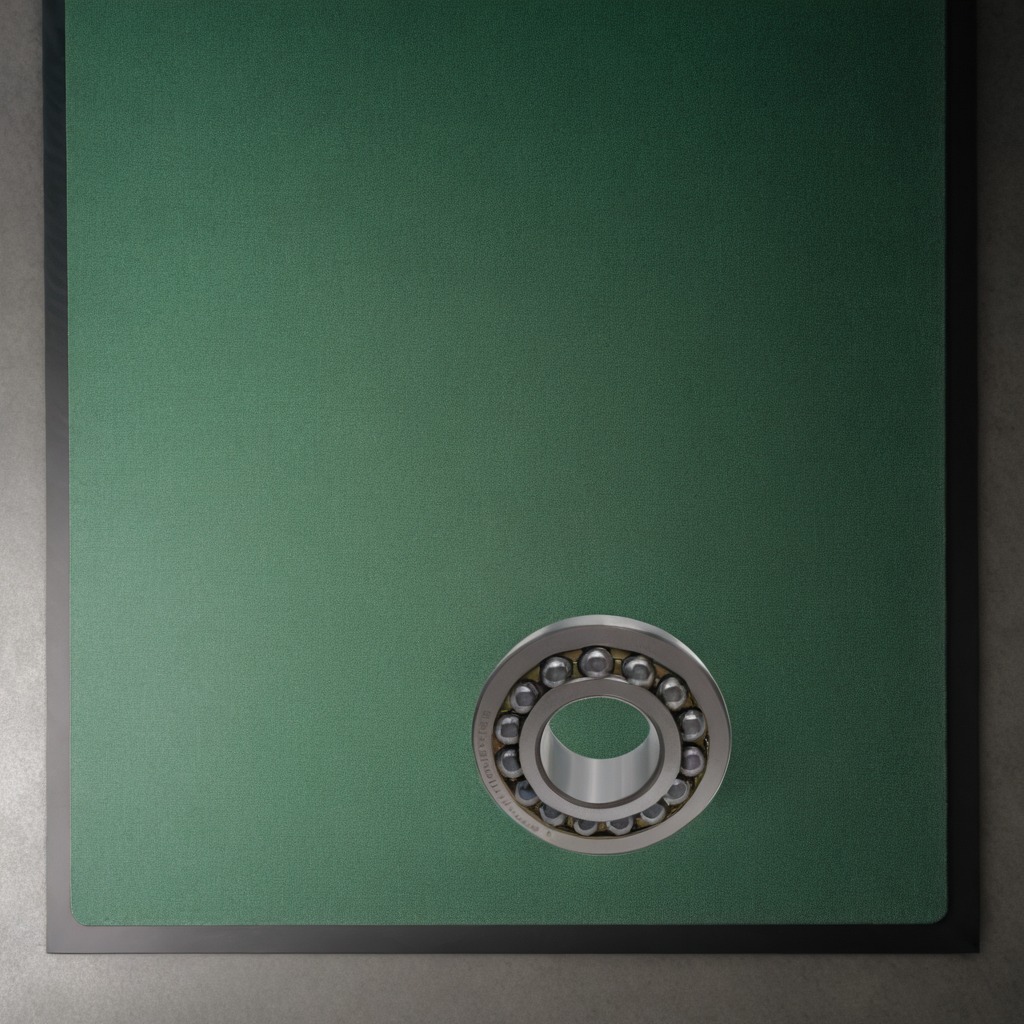
A metal ball bearing is lying on the green rubber mat inside a workshop under bright overhead lighting crisp shadows high clarity worn but beneath the mat.